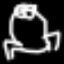
Label: frog